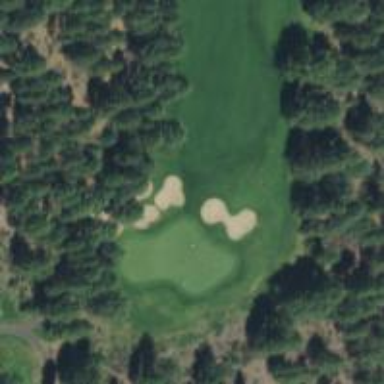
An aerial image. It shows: View of golf hole.